Question: <URL>
In content div there are some article object. Each article has one image. On the image I would draw an arrow on the left bottom image.
I have realized it with div contentArrow.
The problem is that all the images has got same width but different height, so I don't know how fix the contentArrow for all type of height.
Now the contentArrow is well displayed only for images 269px height.

How can I do it?
Thanks a lot.
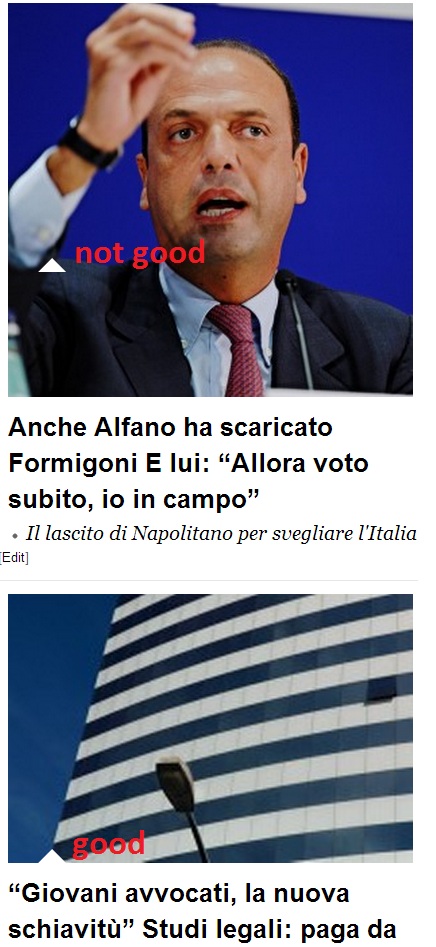
Answer: '#contentImageSrc' has to be a class '.contentImageSrc' because you are using it multiple times. you can not repeat IDs
Move 'contentArrow div' inside 'contentImageSrc DIV' and then write your css as -
'''
.contentImageSrc{ position: relative; }
.contentArrow { position: absolute; bottom: 10px; left: 10px;}
'''